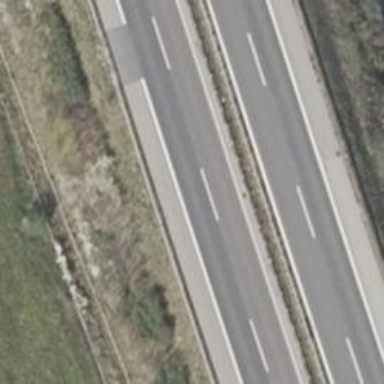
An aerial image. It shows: Asphalt motorway.